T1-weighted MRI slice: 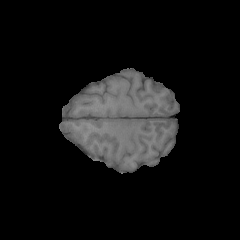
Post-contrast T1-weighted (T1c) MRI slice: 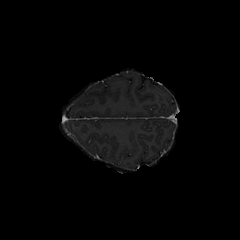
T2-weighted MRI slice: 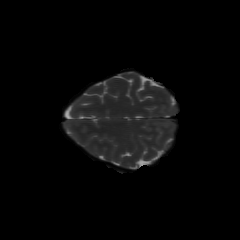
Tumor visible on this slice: no